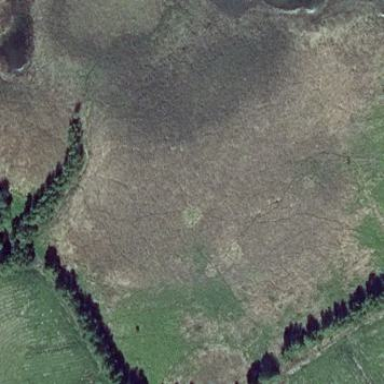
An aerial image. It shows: Marshy wetland area.